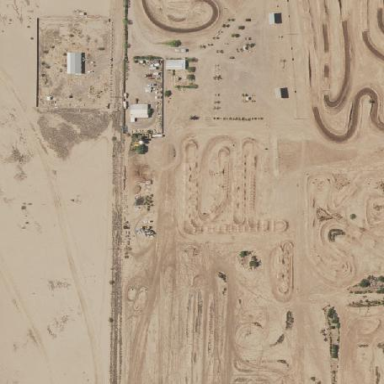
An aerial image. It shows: Motocross pitch for leisure land activities.